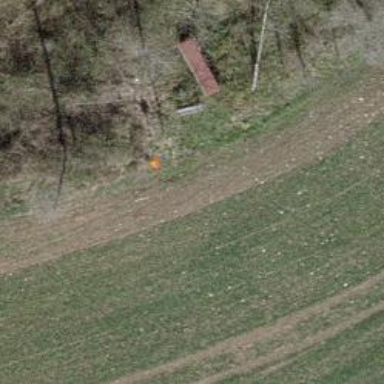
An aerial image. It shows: Aerial marker.